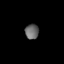
Tissue: lung
Cell type: Endothelial cells
Senescence score: 0.6178
Nuclear area (px): 200
Mean DAPI intensity: 103.24